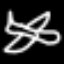
Label: airplane